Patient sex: F
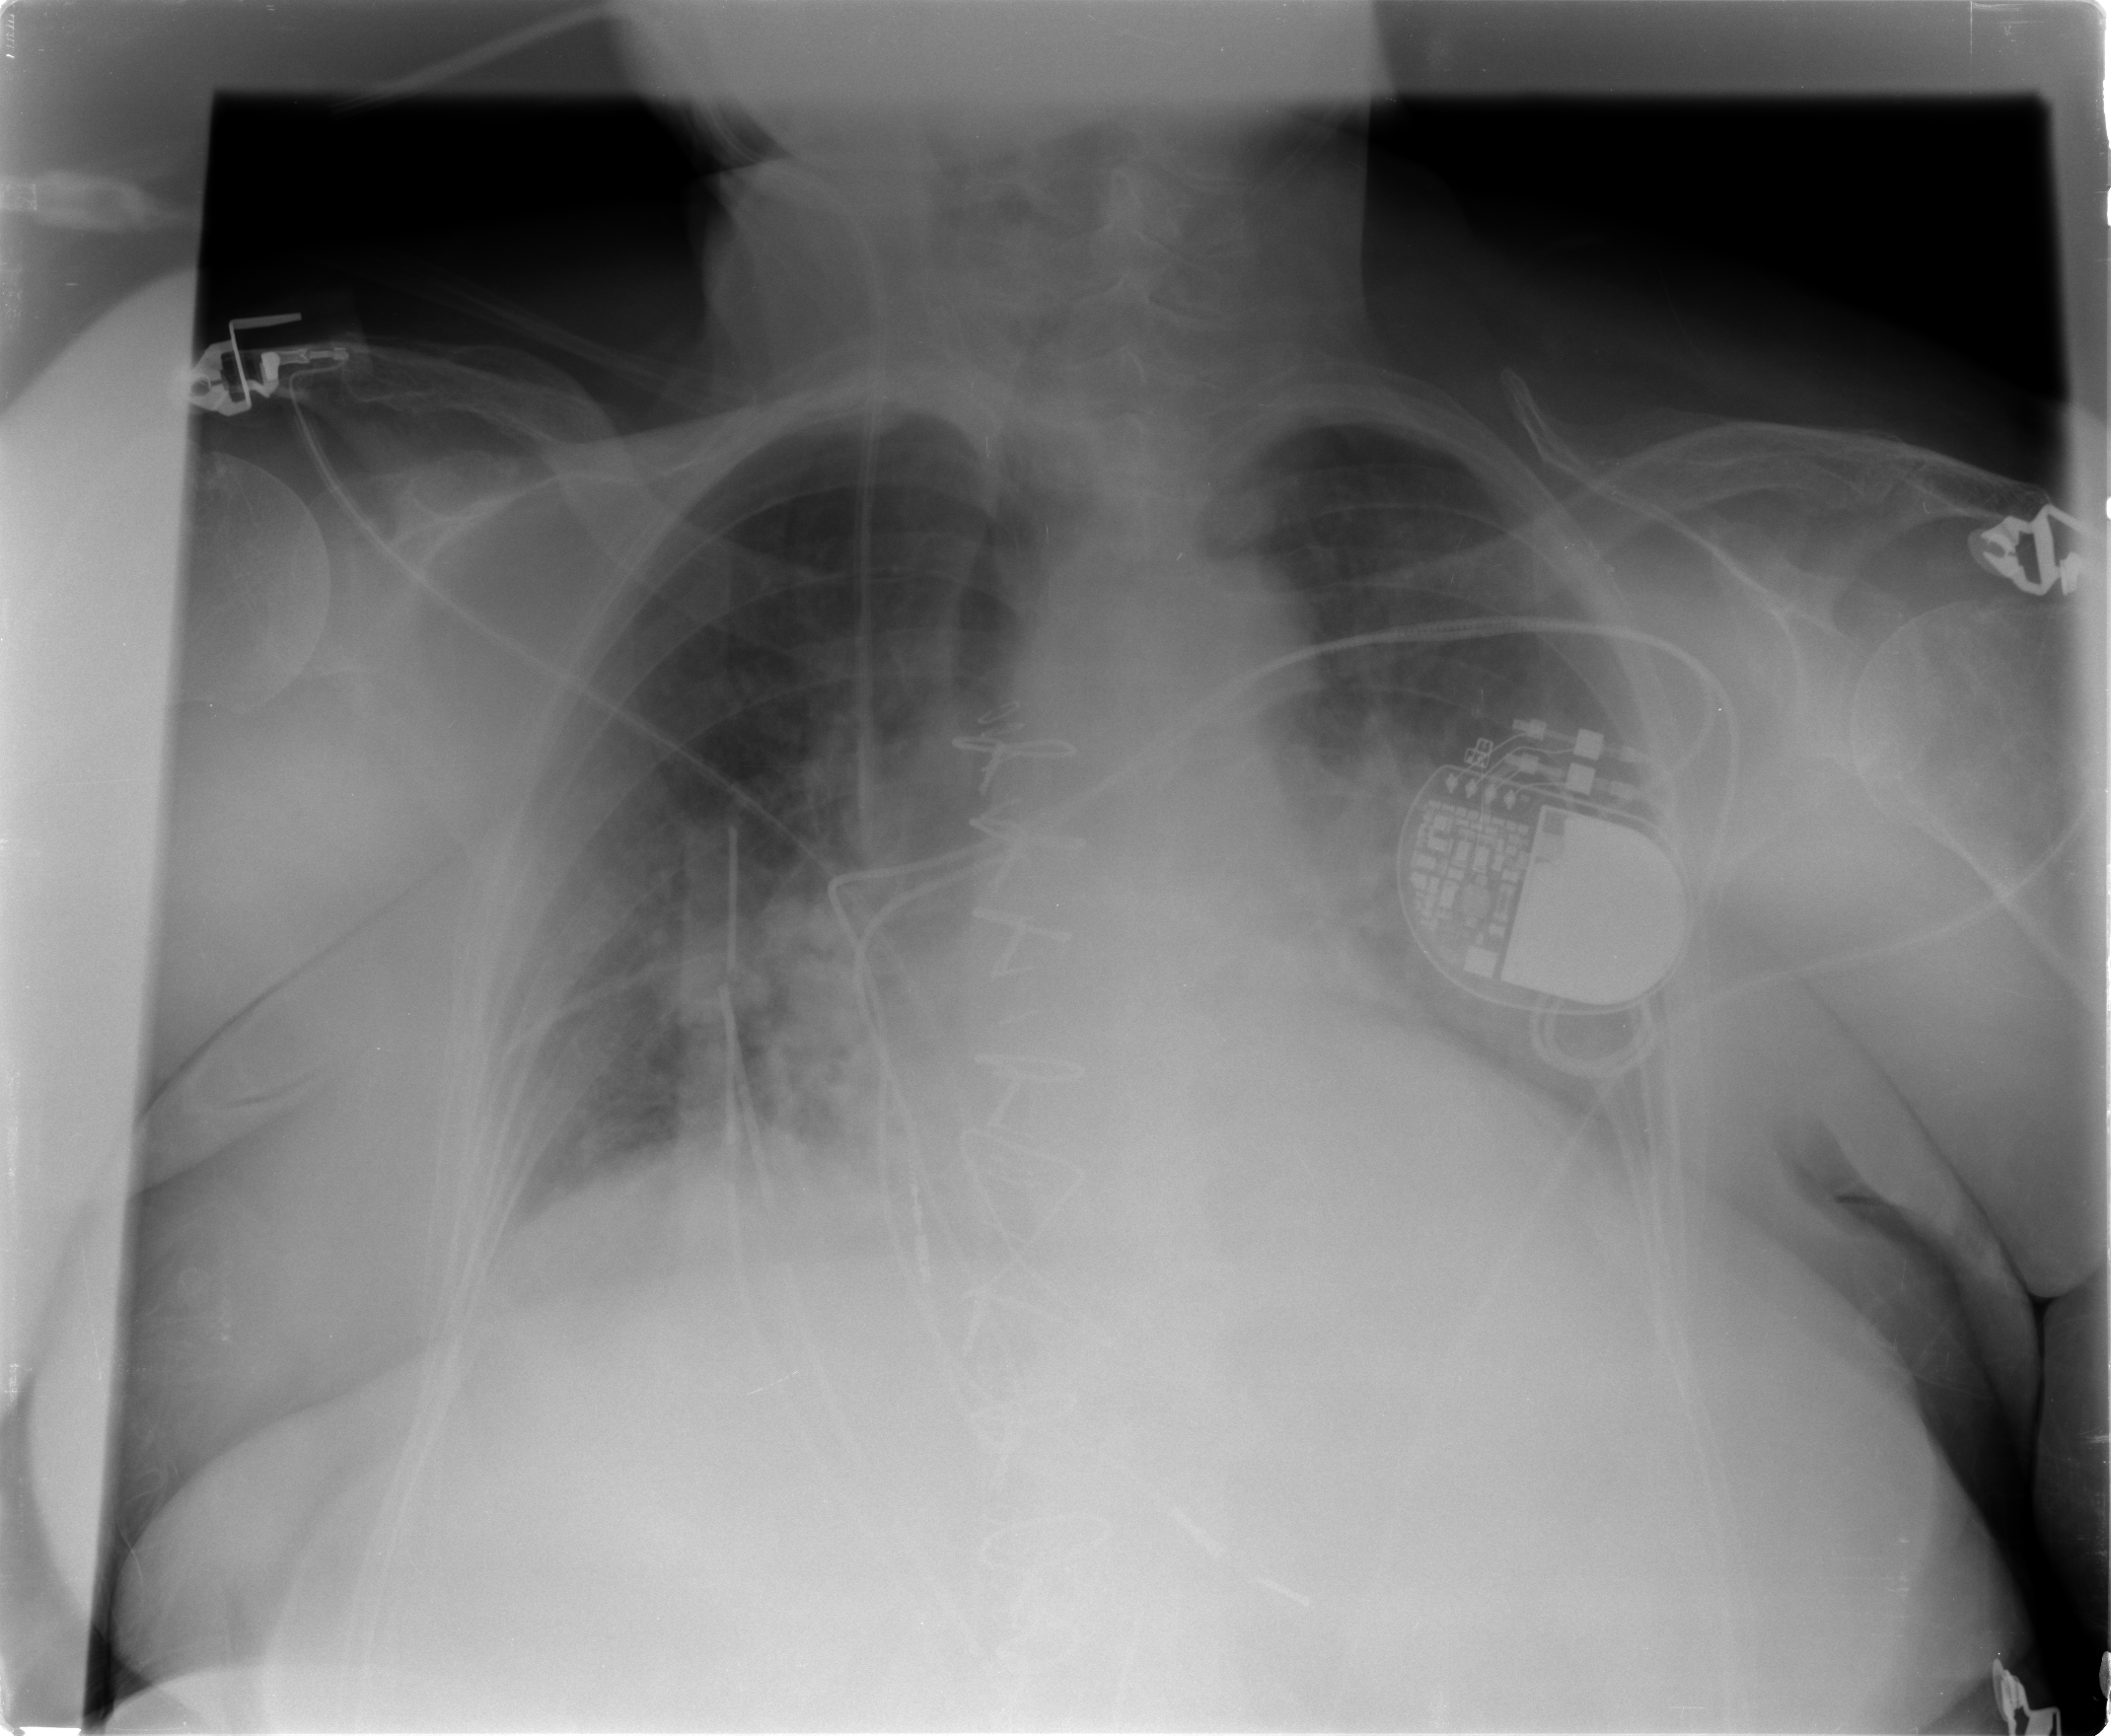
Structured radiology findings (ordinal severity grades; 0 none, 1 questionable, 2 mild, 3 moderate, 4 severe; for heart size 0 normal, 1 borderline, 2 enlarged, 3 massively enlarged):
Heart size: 1
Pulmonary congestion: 2
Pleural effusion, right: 1
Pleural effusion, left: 1
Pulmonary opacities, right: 1
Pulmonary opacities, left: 1
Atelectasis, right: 2
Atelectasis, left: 2